Aerial crown-view tile of a tropical tree (Barro Colorado Island, Panama), acquired 20250124:
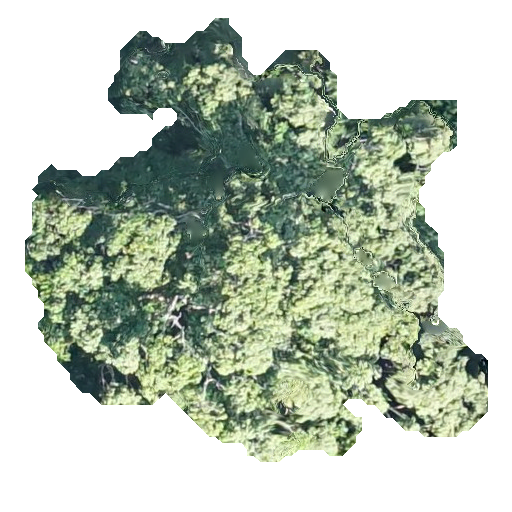
Species: Ocotea leptobotra
GBIF accepted scientific name: Ocotea leptobotra
Crown area: 201.391 m²